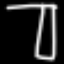
Label: pants